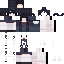
A female human skin with dark skin, wearing brown long hair dressed in a blue robe top and black skirt, featuring a closed mouth.